Field crop: maize
Growth stage: 2
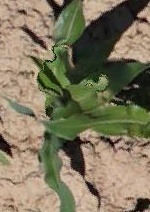
Species: maize